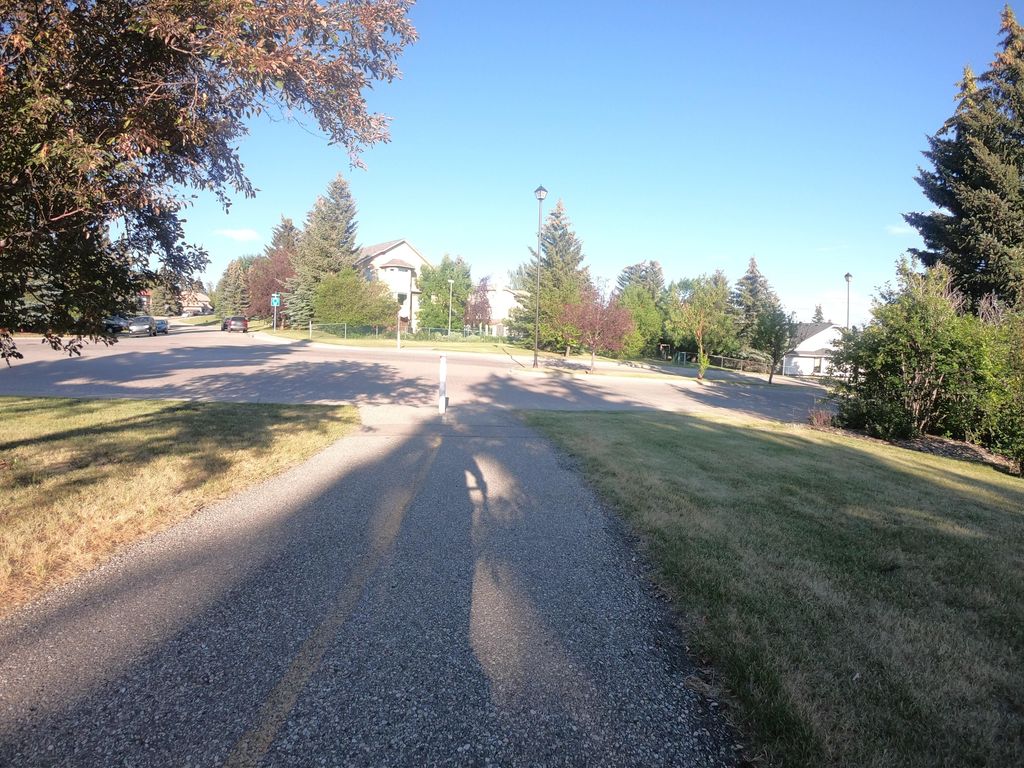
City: calgary